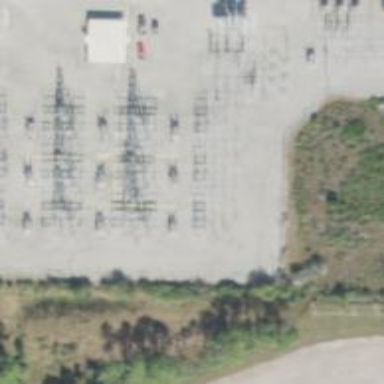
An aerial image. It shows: Switch for power supply.